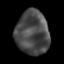
Tissue: lung
Cell type: Epithelial cells
Senescence score: 0.2291
Nuclear area (px): 1434
Mean DAPI intensity: 74.128